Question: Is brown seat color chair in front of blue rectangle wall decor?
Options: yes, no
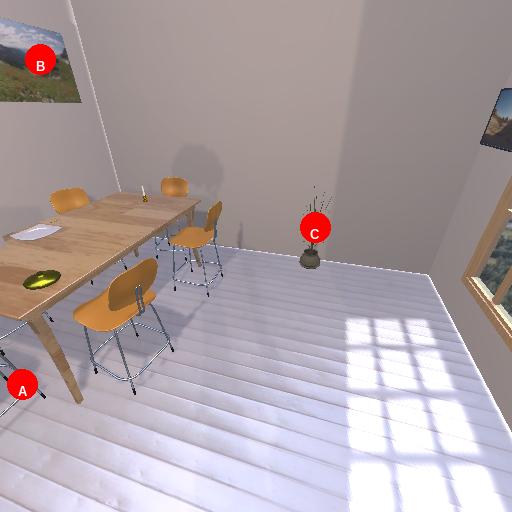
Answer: yes